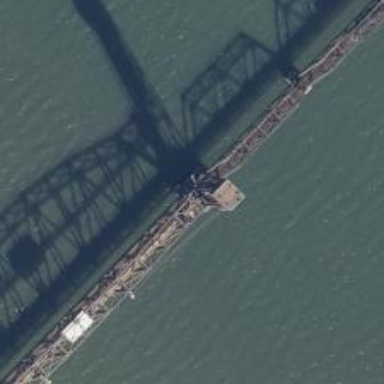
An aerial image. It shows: Lift movable railway bridge.